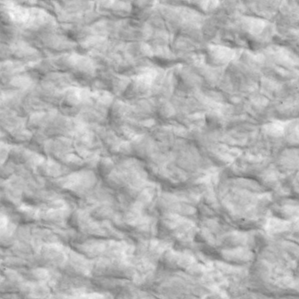
Label: non_frost